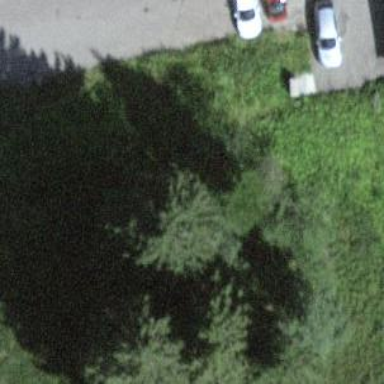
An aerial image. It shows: Evergreen needle-leaved tree.